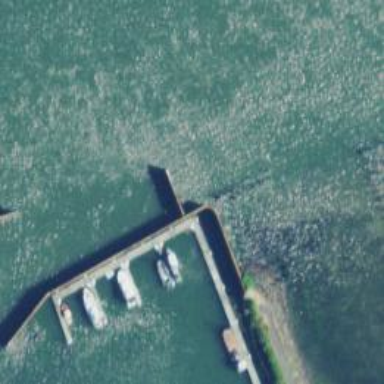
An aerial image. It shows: Breakwater structure.